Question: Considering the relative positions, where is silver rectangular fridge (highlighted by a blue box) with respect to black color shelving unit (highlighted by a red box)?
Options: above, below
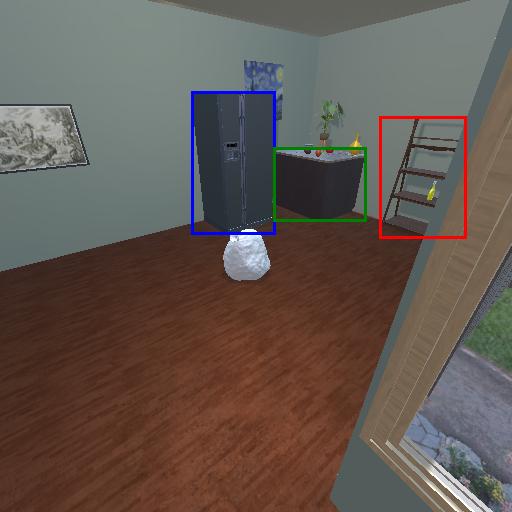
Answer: above